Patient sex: F
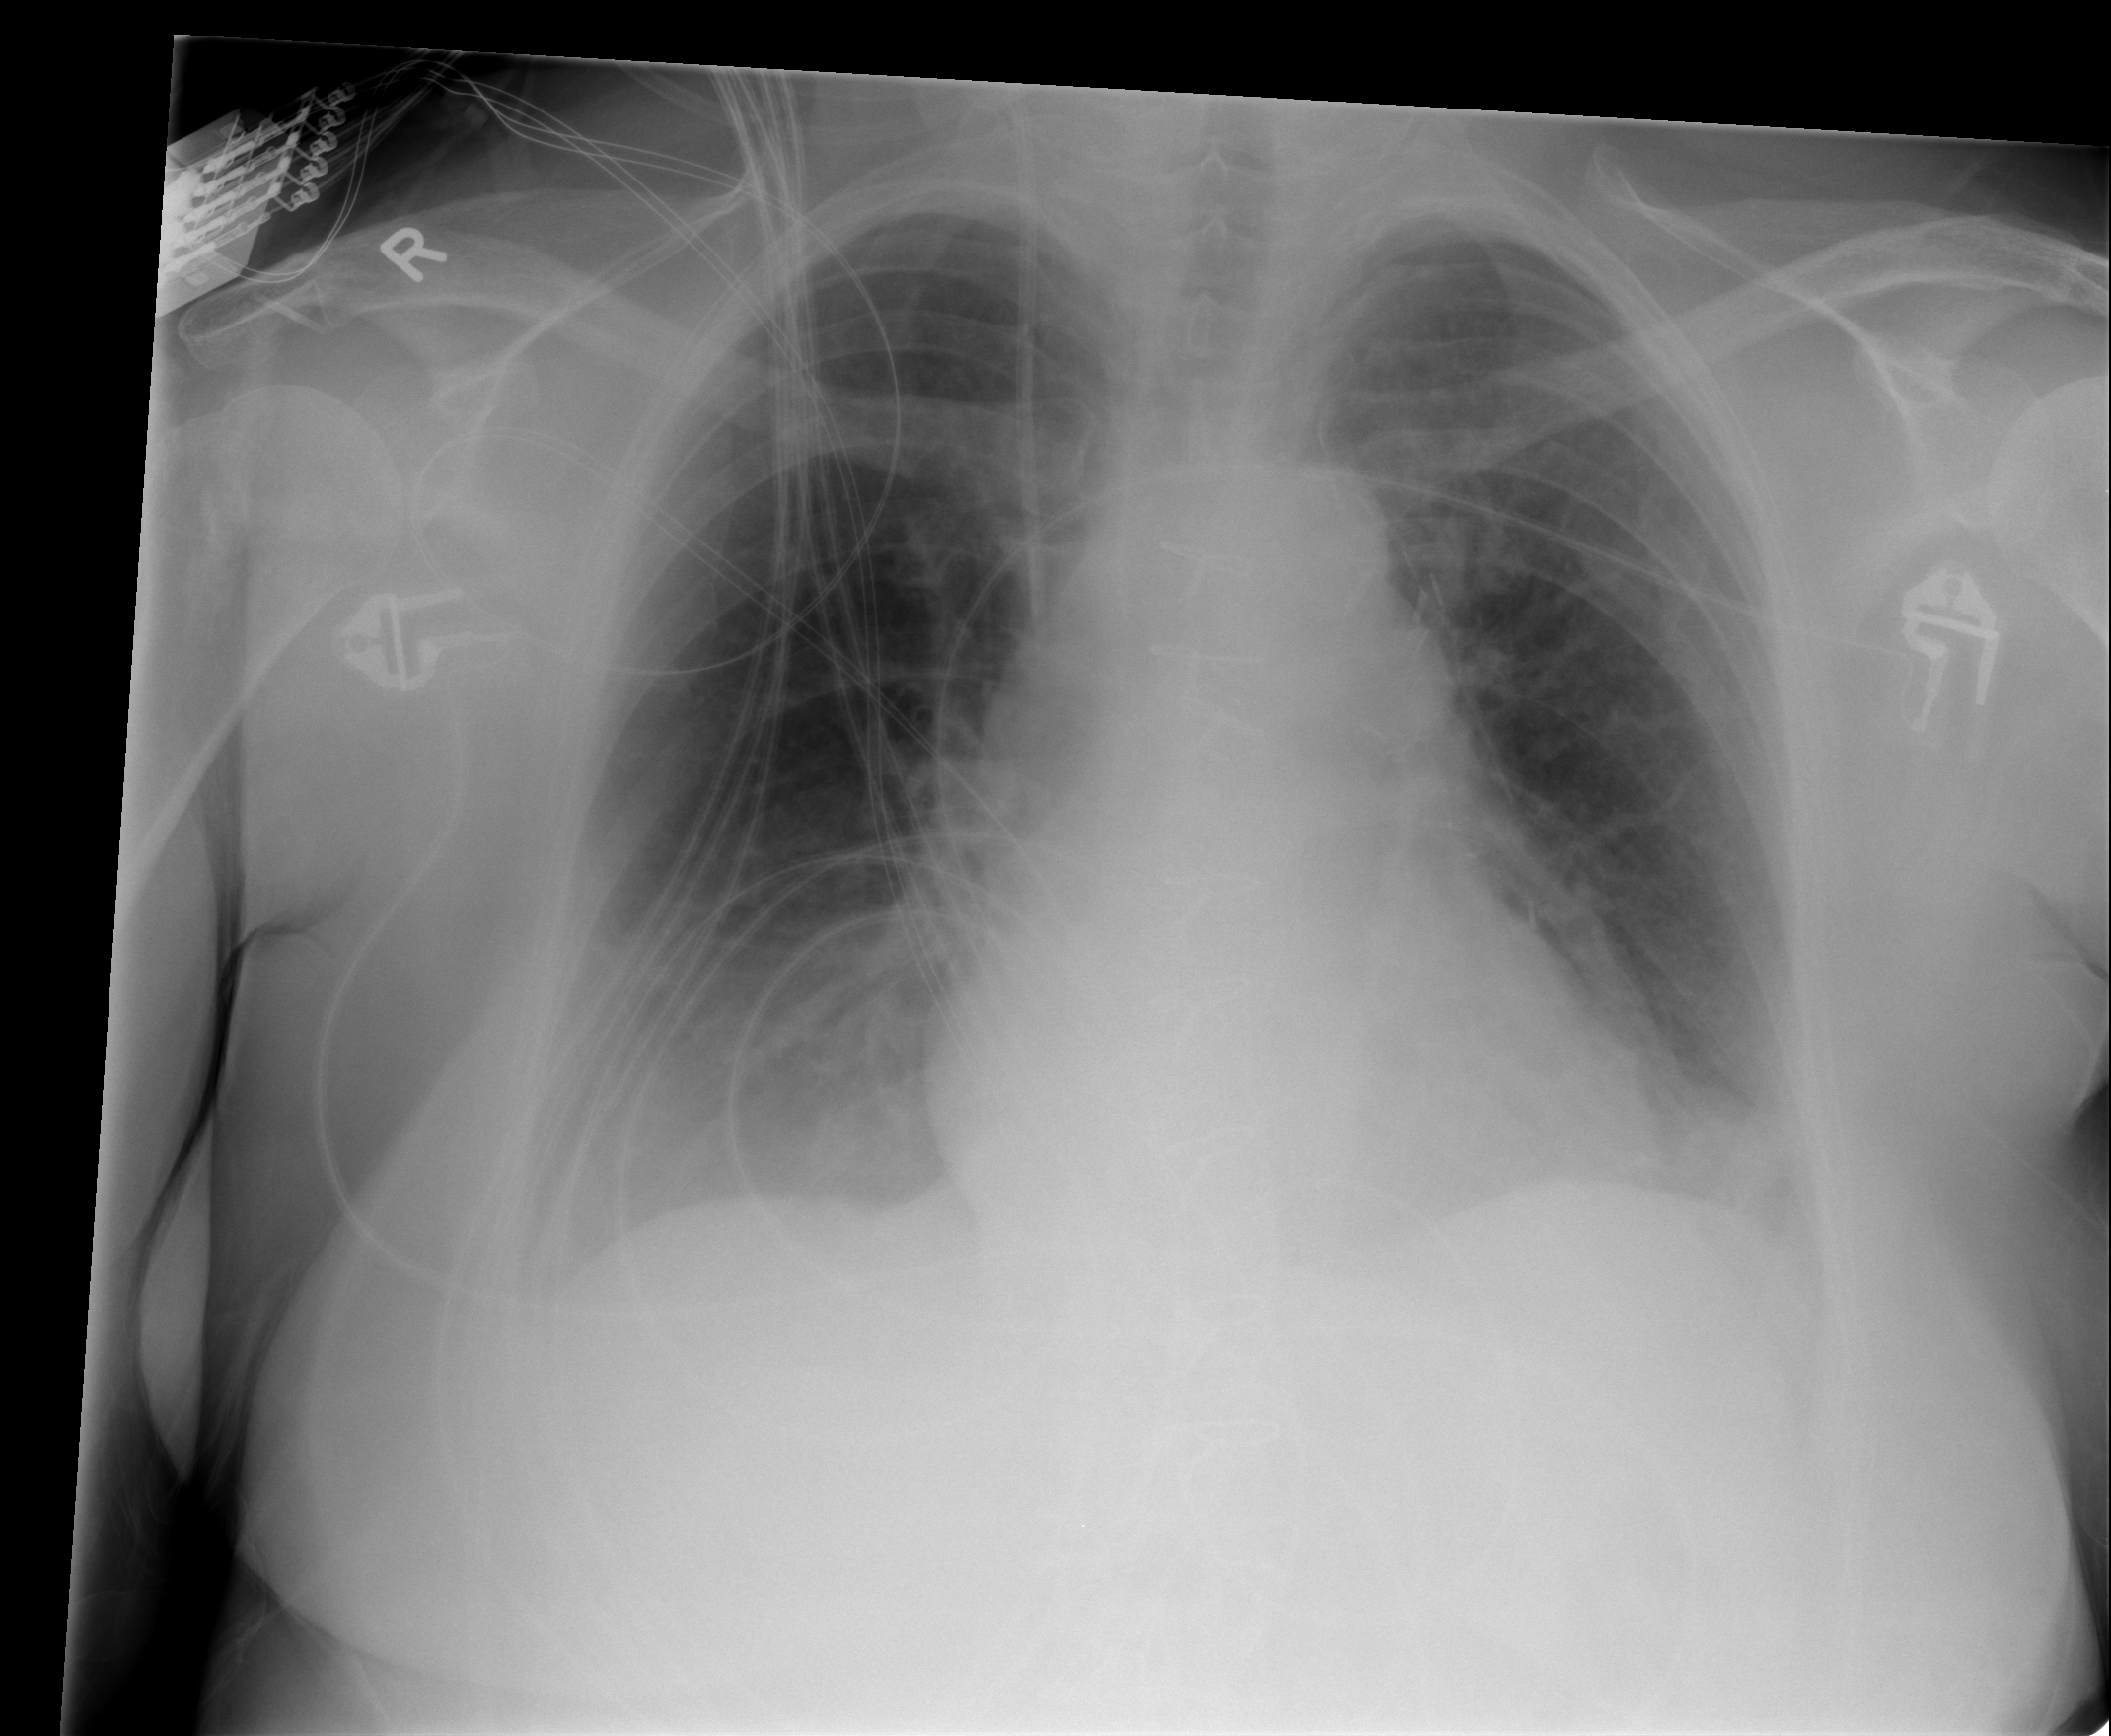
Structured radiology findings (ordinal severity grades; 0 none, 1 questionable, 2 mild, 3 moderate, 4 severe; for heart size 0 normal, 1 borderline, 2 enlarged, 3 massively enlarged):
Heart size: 1
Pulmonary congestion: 0
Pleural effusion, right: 1
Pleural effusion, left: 1
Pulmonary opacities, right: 0
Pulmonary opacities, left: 0
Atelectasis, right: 2
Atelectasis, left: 2